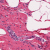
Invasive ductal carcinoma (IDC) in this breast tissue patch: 0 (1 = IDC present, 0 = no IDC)